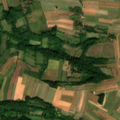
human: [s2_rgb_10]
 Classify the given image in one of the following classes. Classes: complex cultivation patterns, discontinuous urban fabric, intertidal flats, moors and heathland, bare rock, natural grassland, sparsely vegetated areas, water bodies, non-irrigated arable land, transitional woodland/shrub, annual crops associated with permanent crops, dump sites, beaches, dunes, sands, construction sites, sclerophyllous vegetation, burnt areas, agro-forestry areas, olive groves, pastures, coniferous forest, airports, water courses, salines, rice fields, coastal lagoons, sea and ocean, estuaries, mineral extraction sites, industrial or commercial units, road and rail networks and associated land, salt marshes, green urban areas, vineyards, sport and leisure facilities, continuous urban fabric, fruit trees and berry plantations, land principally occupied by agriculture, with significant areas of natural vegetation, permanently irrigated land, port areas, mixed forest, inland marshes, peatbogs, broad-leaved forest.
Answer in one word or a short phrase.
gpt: complex cultivation patterns, land principally occupied by agriculture, with significant areas of natural vegetation, broad-leaved forest